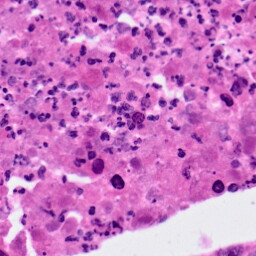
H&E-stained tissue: Lung